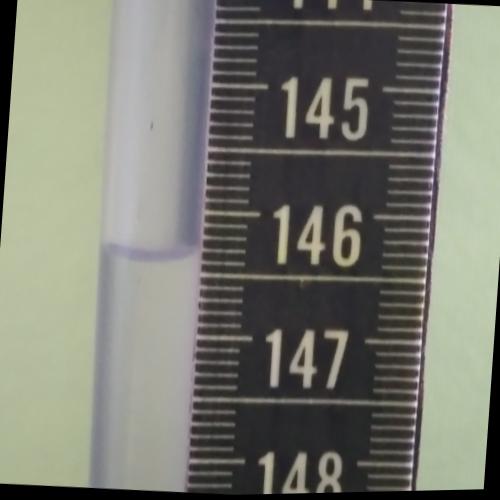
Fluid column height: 146.4 cm